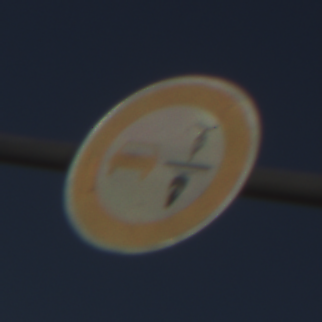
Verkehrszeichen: VerbotUeberholenEinspurigeFahrzeuge
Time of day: MorningAfternoon
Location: Outdoor (Nature)
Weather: Clear
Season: NotSpecified
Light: Natural